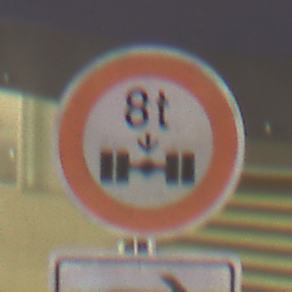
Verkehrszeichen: TatsaechlicheAchslast
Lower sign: RichtungsangabeDurchPfeile5
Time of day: SunriseSunset
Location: Outdoor (Urban)
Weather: PartlyCloudy
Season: NotSpecified
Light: Artificial